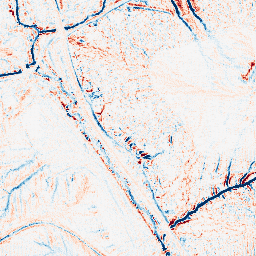
Category: edge_preserving
Decomposition family: median
Decomposition parameters: size: 7
Upsampling method: fft_zeropad
Upsampling parameters: scale: 4
Upsampling scale: 4